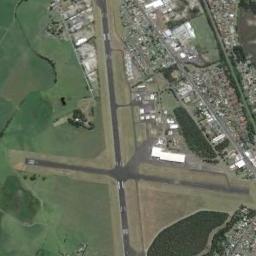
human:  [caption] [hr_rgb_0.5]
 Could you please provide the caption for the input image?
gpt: The airport is divided into two triangular areas by several runways .

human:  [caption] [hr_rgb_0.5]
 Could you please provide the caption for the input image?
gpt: A complex airport with many runways and buildings is surrounded by a residential area and green farmland .

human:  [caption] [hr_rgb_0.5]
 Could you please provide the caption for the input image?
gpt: There is an airport between many buildings and fields .

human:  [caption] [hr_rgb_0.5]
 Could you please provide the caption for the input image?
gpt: An airport with cruciform runways on the lawn and dense residential areas beside .

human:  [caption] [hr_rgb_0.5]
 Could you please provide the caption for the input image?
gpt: Two roads intersect at the airport .